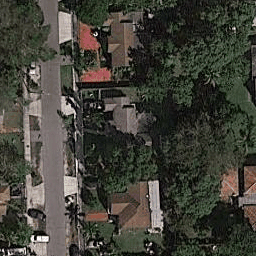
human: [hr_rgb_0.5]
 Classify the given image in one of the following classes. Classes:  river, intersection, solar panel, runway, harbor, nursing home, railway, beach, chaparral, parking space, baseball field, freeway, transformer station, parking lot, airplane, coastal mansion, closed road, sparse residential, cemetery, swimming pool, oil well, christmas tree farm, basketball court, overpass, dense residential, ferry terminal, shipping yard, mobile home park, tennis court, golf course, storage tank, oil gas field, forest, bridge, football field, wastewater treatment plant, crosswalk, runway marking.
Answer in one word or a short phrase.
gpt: coastal mansion